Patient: sex M, age 66
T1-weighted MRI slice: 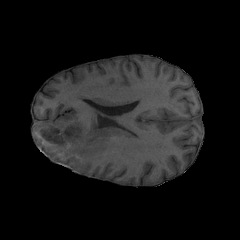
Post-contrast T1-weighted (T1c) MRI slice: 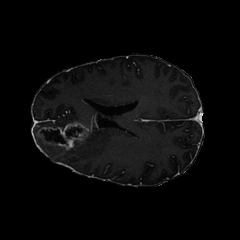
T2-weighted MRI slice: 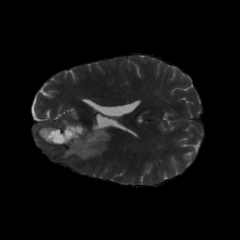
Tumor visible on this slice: yes
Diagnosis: Glioblastoma, IDH-wildtype
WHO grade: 4